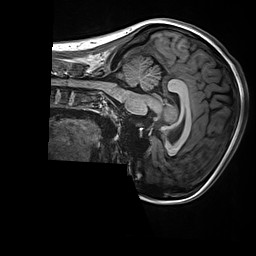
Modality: T1w
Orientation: sagittal
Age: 25
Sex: female
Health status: healthy
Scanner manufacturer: siemens
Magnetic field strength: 3 T
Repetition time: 2.5 s
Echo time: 0.00299 s